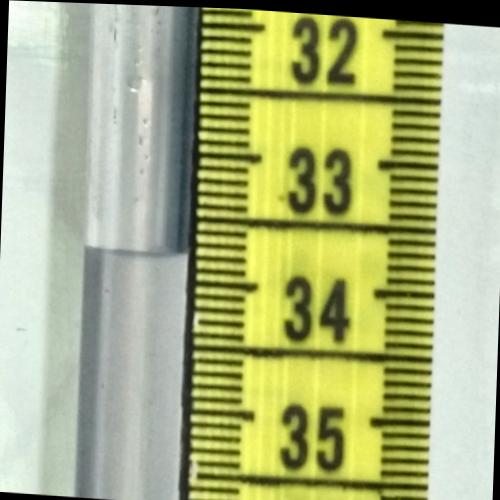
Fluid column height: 33.8 cm